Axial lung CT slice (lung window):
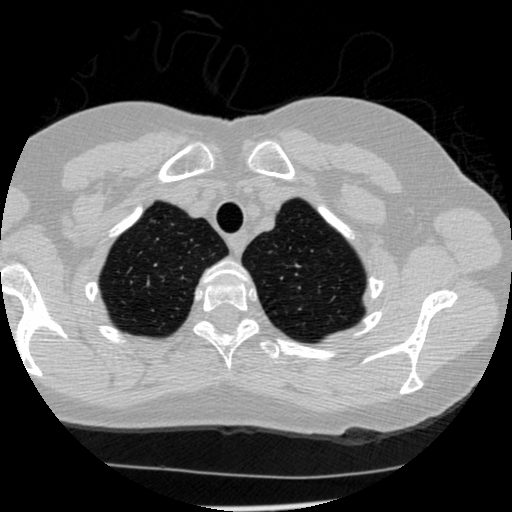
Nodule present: no